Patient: sex M, age 62
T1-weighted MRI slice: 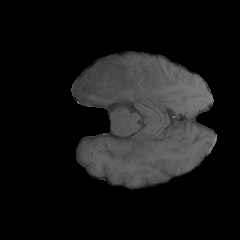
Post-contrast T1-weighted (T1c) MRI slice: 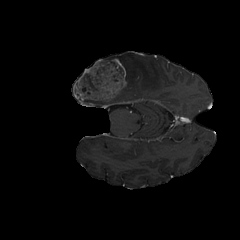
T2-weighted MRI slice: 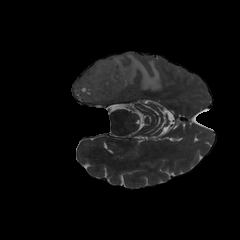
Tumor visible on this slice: yes
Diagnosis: Glioblastoma, IDH-wildtype
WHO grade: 4